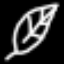
Label: leaf